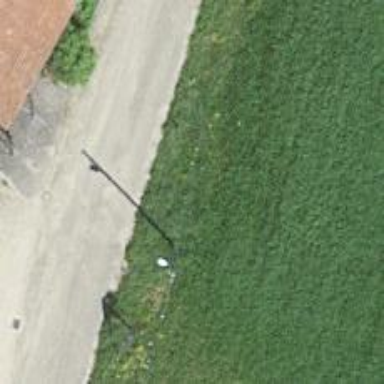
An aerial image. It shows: Historic wayside cross.